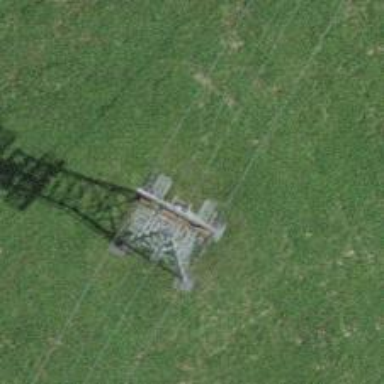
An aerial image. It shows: Pylon used for aerialway.